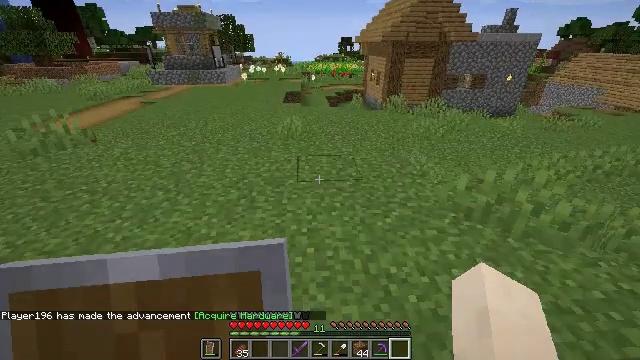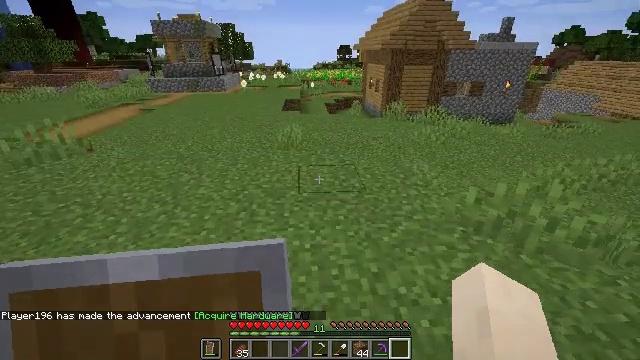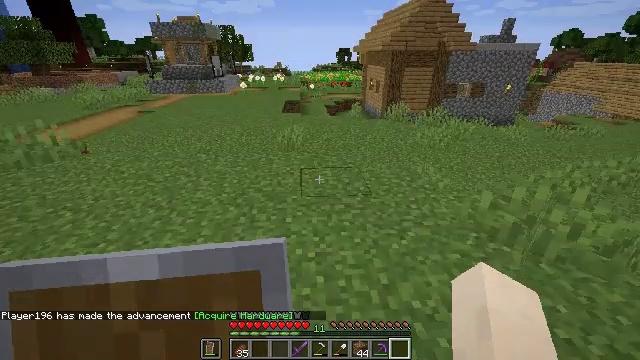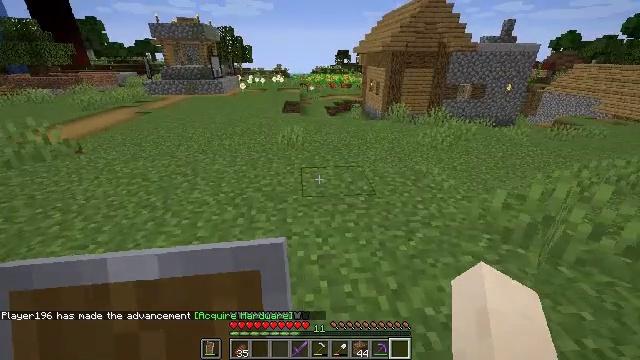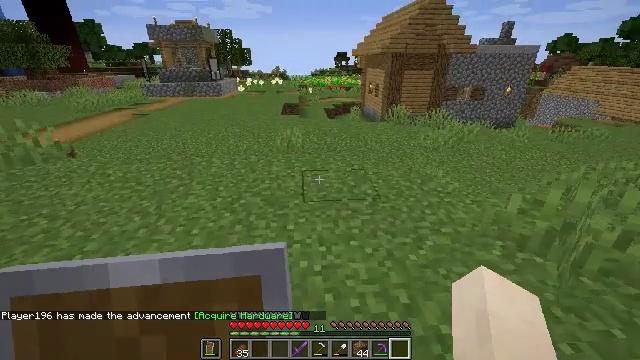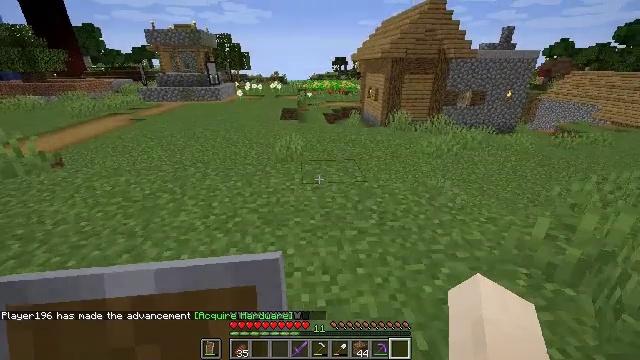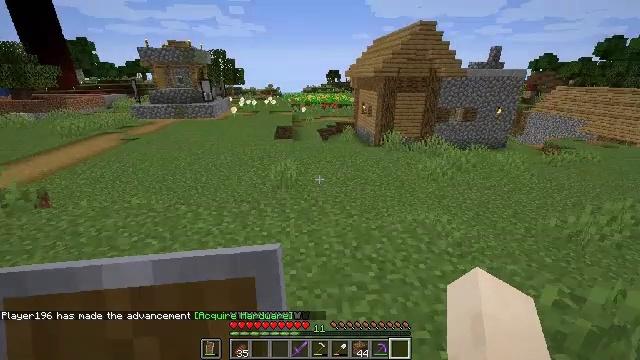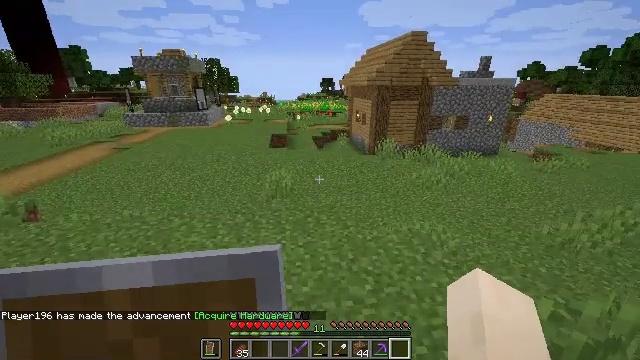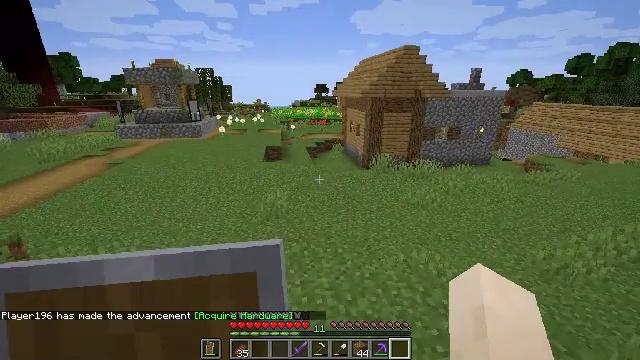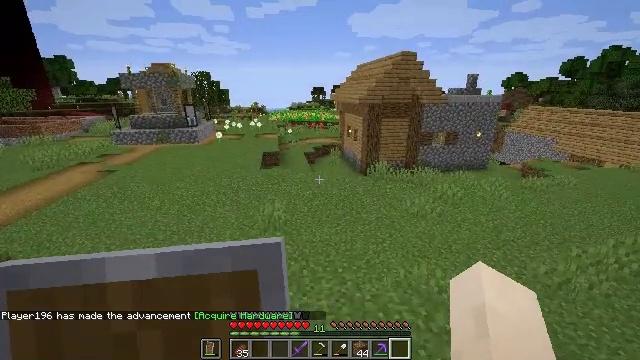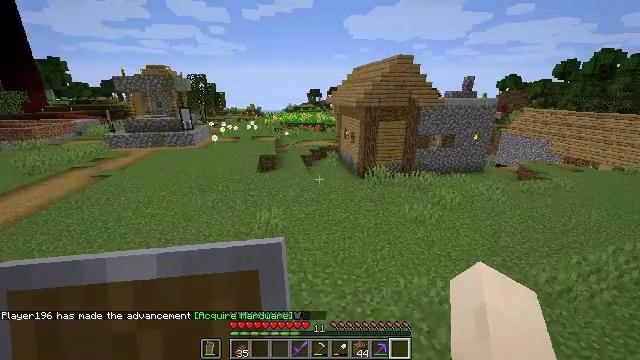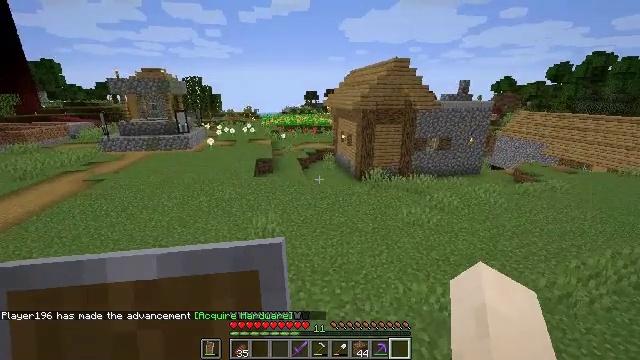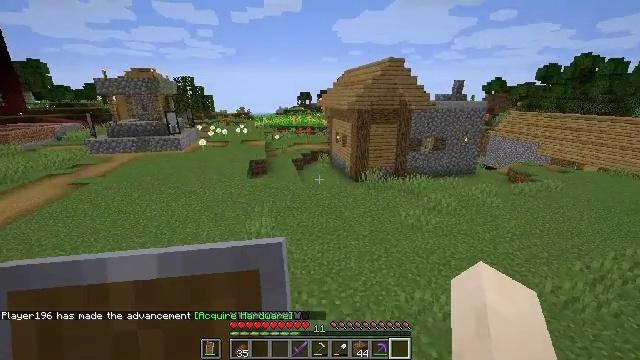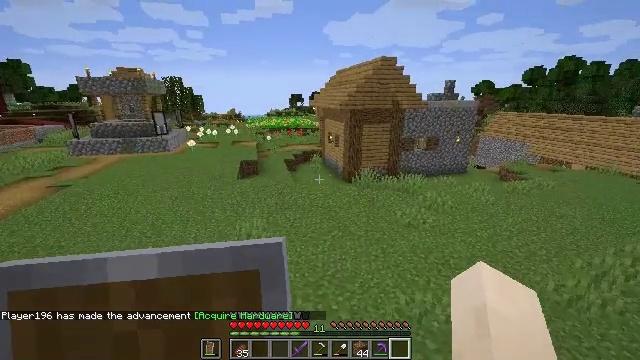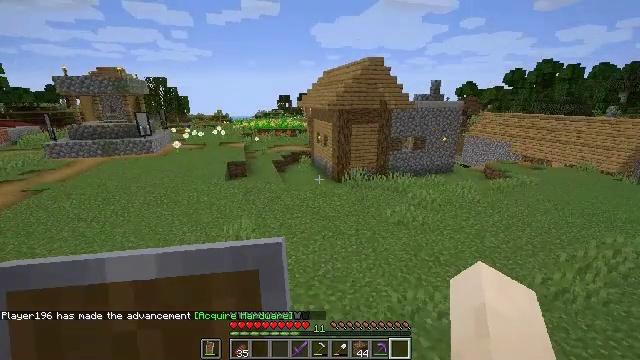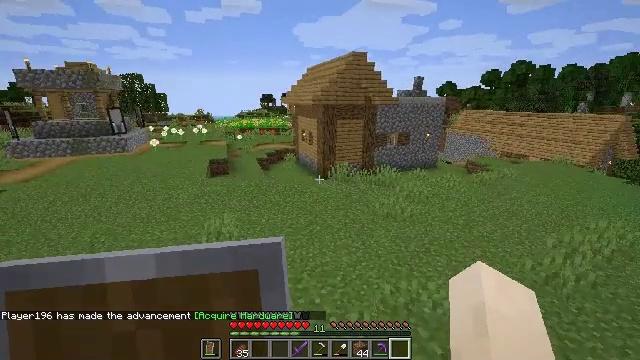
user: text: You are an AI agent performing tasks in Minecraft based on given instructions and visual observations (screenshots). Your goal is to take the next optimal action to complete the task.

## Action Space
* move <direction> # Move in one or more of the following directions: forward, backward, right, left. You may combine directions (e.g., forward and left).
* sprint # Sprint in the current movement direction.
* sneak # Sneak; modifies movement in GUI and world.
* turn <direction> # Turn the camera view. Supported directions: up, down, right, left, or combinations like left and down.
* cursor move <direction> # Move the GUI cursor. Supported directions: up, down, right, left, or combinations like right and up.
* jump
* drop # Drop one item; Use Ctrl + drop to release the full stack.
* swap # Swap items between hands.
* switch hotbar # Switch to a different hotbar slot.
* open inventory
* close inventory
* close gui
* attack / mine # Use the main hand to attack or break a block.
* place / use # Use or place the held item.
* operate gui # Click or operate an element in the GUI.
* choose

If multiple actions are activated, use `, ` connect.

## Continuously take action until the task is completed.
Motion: motion action
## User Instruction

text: Get a hopper using the crafting table.
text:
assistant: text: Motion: move forward, turn up, jump
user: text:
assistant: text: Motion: move forward, jump
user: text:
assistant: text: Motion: move forward, jump
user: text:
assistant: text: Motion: move forward, jump
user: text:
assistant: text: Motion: move forward, jump
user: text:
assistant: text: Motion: move forward, turn right and up, jump
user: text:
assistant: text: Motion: move forward, turn right and up, jump
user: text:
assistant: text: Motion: move forward, turn right and up, jump
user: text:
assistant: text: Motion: move forward, jump
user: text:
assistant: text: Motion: move forward
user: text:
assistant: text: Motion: move forward
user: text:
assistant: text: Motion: move forward, turn right
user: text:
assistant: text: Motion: move forward, turn right
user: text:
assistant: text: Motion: move forward, turn right
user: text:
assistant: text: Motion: move forward, turn right
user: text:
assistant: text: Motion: move forward, turn right
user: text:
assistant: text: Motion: move forward, turn right
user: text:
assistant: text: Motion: turn right
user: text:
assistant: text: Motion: turn right
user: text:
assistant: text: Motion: turn right
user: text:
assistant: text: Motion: turn right
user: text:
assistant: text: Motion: turn right
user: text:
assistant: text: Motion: no_op
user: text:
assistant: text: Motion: no_op
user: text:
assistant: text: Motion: no_op
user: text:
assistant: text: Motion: move forward
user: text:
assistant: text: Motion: move forward
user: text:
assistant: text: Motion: move forward
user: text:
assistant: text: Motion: no_op
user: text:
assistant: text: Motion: move forward